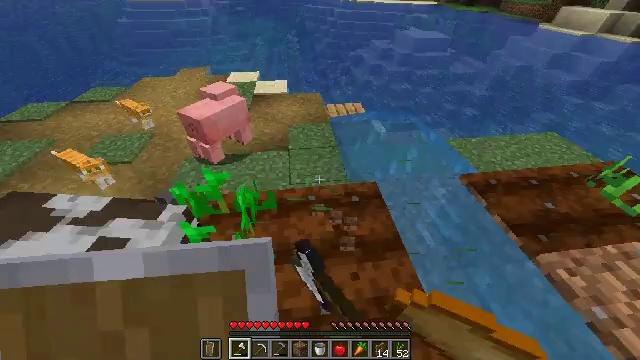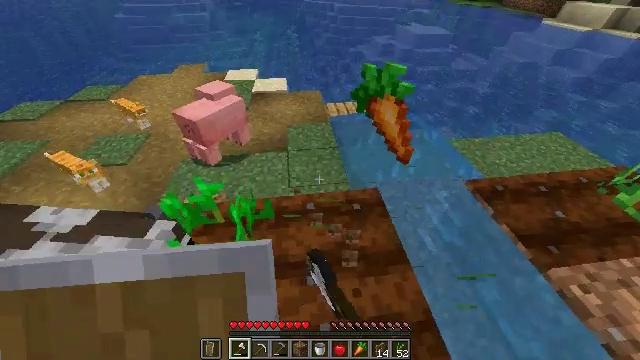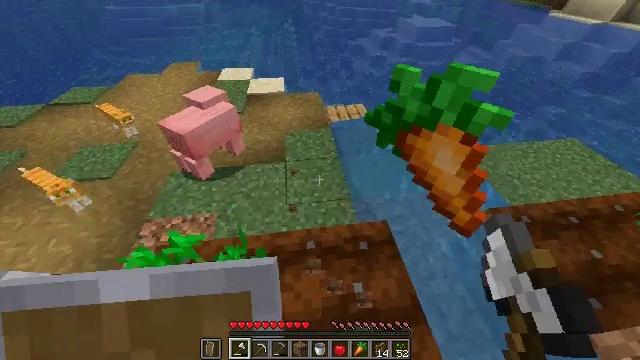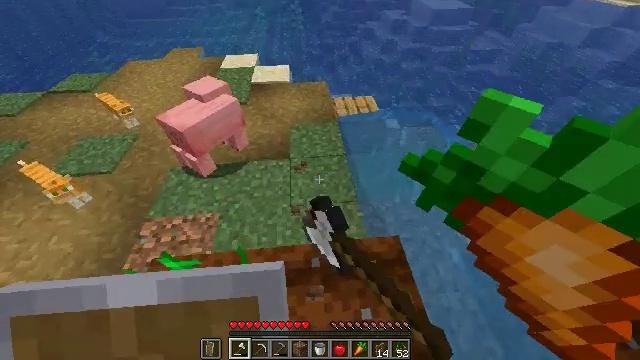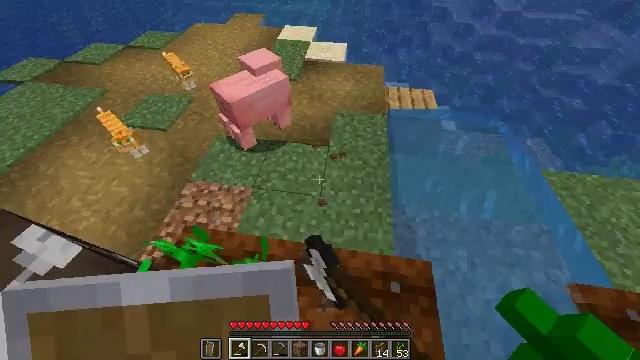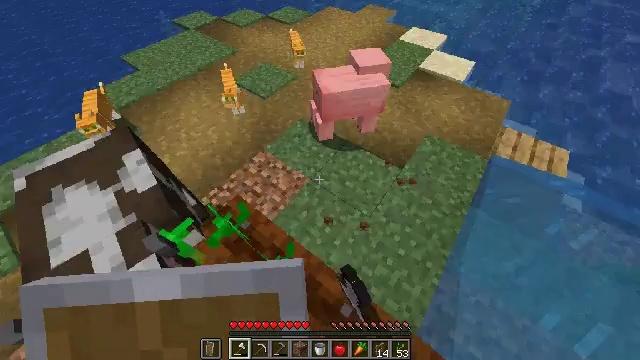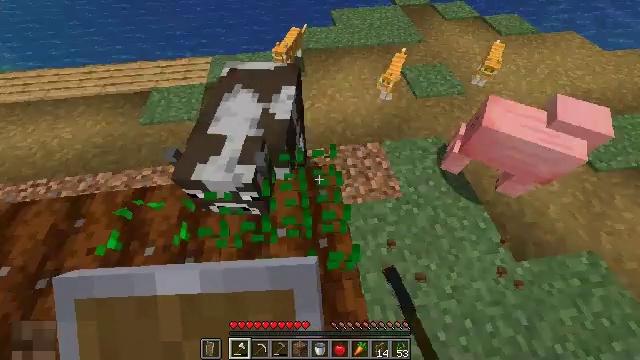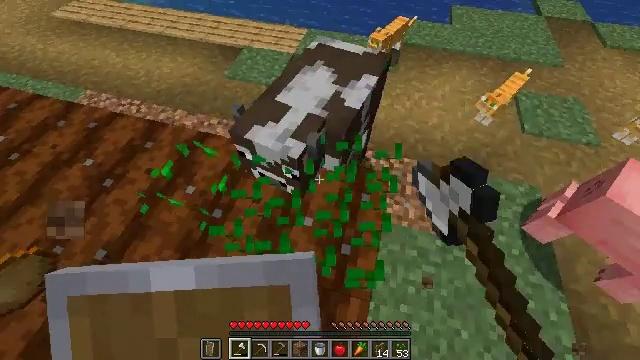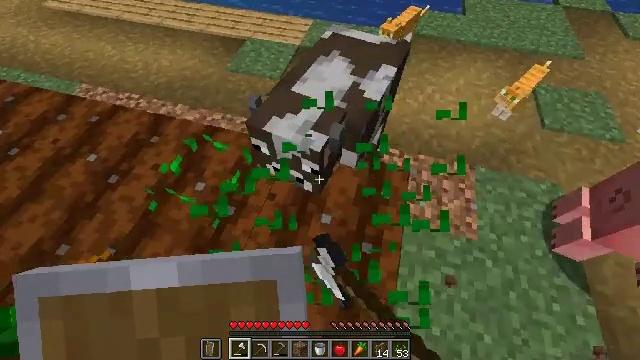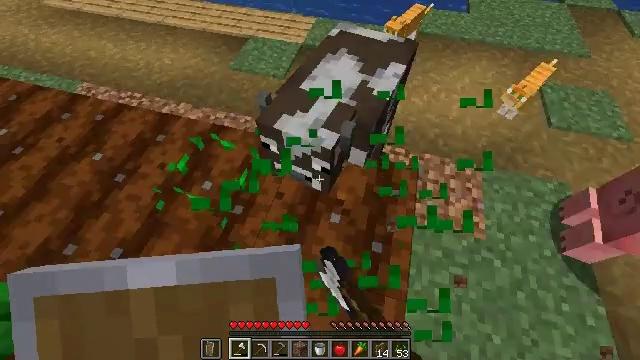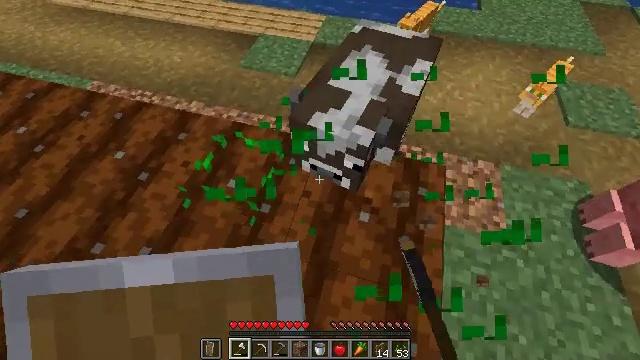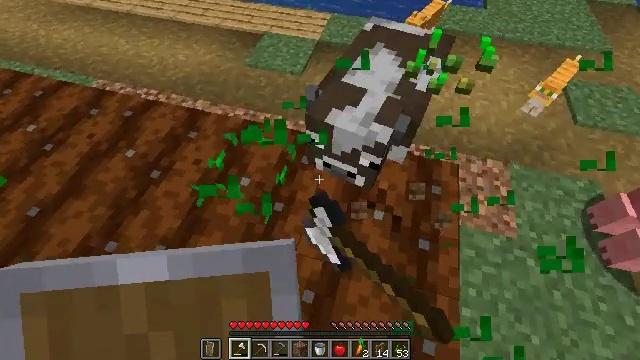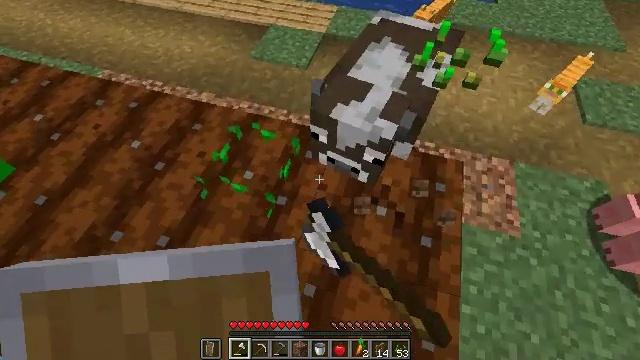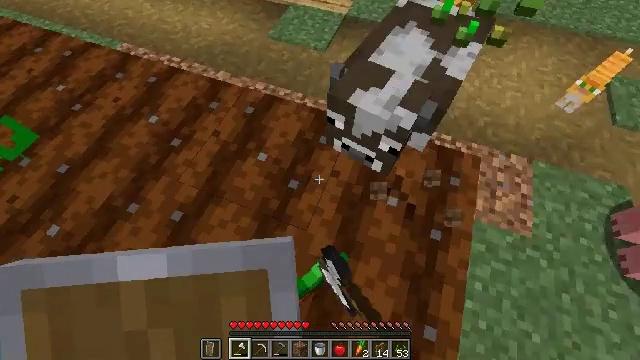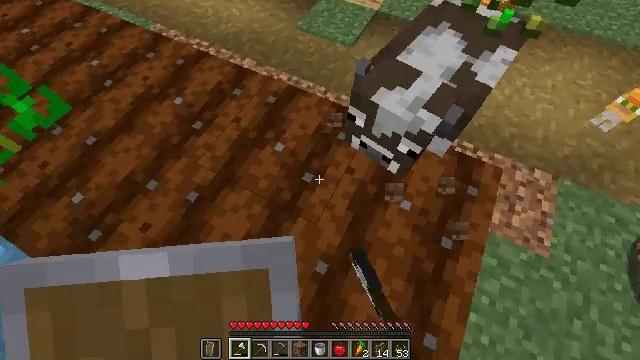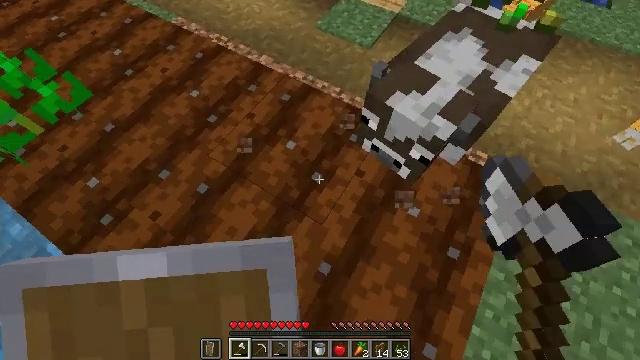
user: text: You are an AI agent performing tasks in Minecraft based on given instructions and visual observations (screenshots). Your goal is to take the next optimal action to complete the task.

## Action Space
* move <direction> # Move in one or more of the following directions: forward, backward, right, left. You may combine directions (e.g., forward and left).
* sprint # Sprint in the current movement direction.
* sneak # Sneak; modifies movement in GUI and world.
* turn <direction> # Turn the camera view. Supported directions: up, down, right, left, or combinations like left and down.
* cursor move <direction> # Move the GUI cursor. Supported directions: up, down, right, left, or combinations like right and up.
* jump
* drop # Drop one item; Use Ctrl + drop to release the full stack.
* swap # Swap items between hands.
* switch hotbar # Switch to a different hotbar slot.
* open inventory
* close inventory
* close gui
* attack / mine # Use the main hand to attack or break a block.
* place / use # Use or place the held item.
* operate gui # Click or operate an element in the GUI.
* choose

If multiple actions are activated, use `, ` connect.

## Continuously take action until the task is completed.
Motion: motion action
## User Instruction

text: Gather wheat by left-clicking on it.
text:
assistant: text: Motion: move forward, attack / mine
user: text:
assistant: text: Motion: move forward, turn down, attack / mine
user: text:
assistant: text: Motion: move forward, turn left and down, attack / mine
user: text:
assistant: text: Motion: move forward, turn left and down, attack / mine
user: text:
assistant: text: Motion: turn left and down, attack / mine
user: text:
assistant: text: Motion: turn left and down, attack / mine
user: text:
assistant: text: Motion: move left, turn left, attack / mine
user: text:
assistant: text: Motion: move left, attack / mine
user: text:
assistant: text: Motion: move left, attack / mine
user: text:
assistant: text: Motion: attack / mine
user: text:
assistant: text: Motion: attack / mine
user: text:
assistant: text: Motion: turn left and down, attack / mine
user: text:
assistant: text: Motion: turn left and down, attack / mine
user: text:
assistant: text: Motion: turn left and down, attack / mine
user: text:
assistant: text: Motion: turn left, attack / mine
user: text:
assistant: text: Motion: attack / mine
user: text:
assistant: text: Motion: move forward, attack / mine
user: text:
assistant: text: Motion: move forward, turn left, attack / mine
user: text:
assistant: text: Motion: move forward, turn left and up, attack / mine
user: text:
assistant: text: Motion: move forward, turn left, attack / mine
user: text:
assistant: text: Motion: turn left, attack / mine
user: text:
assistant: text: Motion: turn left and up, attack / mine
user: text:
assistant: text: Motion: turn left and up, attack / mine
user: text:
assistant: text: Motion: turn left and up
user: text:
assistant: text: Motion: move forward
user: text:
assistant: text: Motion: move forward
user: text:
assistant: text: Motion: move forward
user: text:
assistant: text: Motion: move forward
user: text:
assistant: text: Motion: move forward, sprint, turn left
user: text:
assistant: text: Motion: move forward, sprint, turn left